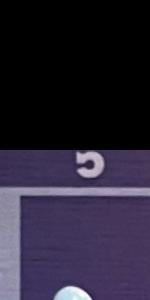
Label: Empty